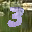
Label: 3